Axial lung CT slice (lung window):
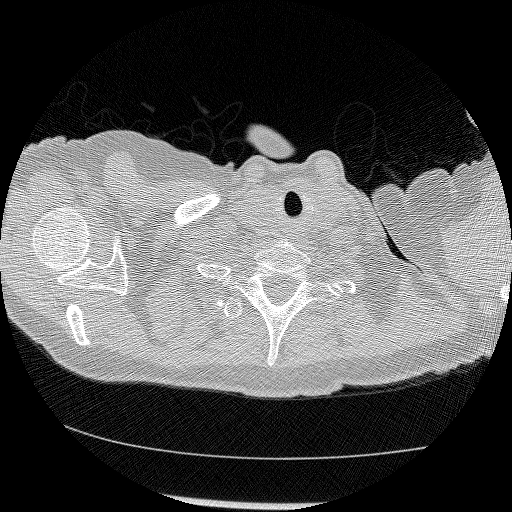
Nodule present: no